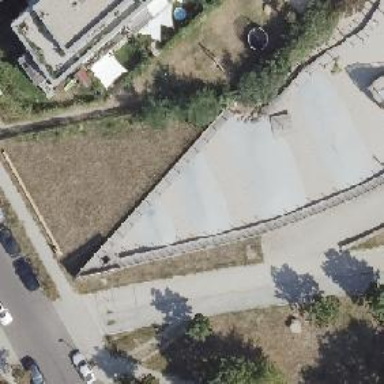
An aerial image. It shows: Playground with mound feature.